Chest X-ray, PA view. Patient: 31 years old, sex M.
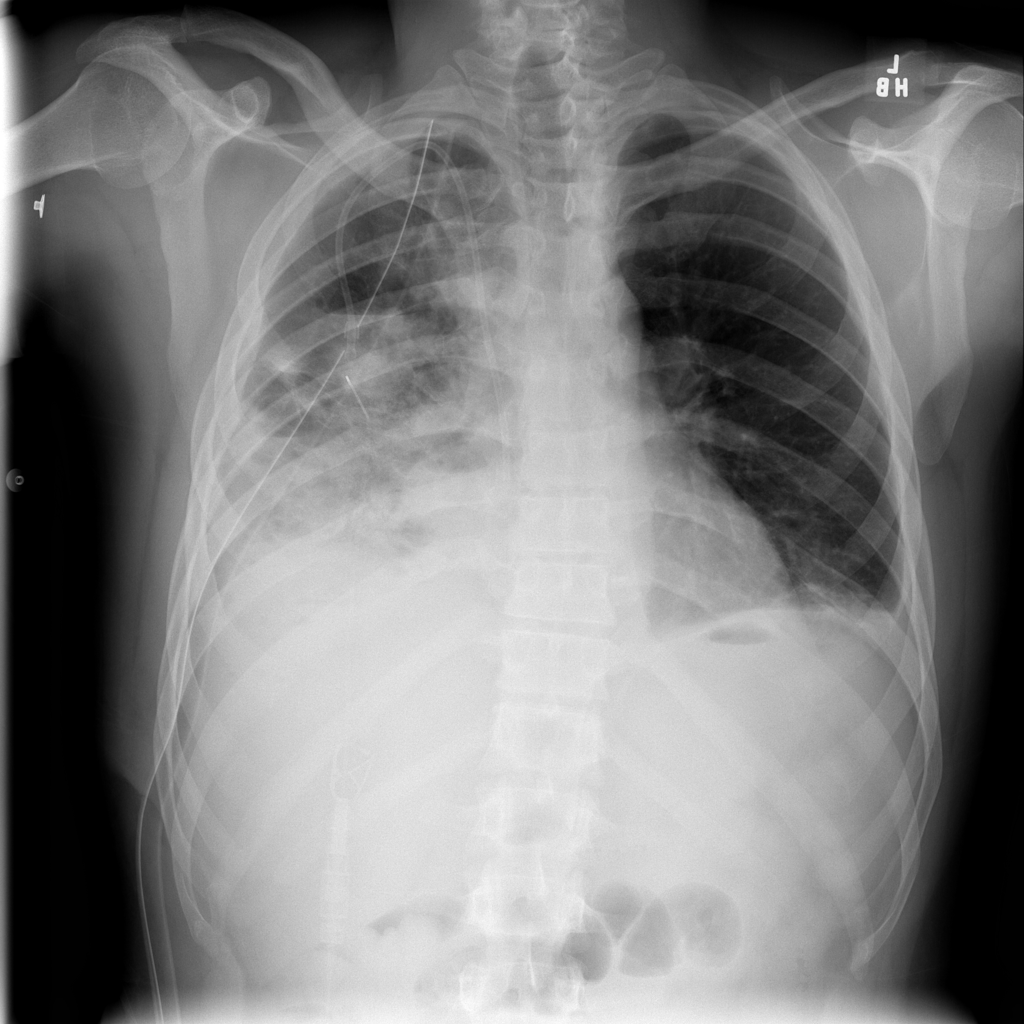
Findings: Effusion